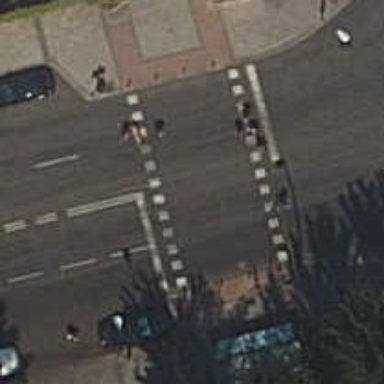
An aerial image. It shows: Traffic signals at road crossing.